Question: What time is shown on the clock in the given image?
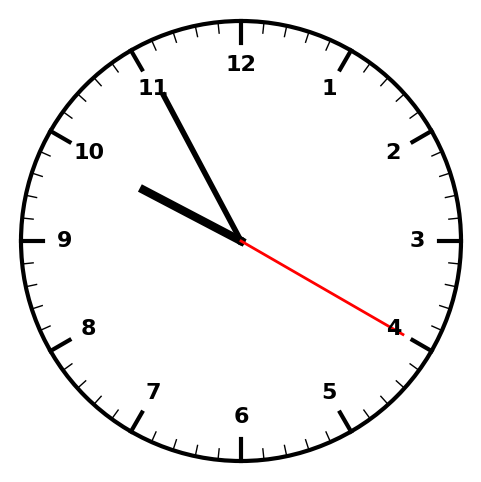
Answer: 09:55:20